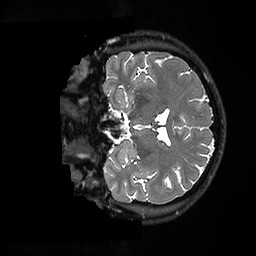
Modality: T2w
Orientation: coronal
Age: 32
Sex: male
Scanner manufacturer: ge
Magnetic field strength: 3 T
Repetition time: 3.202 s
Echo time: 0.0671 s